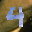
Label: 4